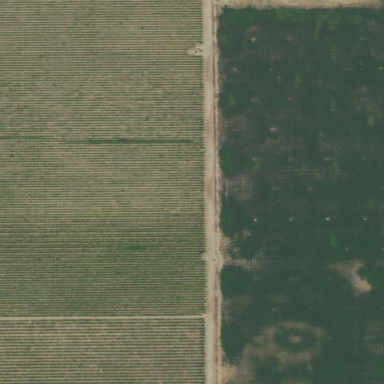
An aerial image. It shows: Vineyard growing grapes.